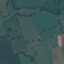
Label: Pasture